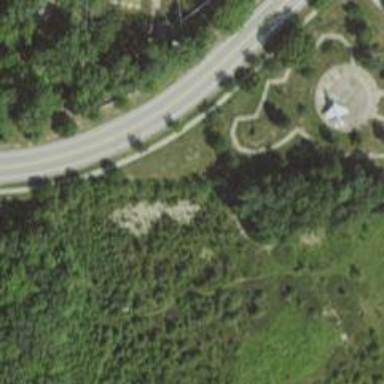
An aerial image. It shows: Memorial site with historic significance.